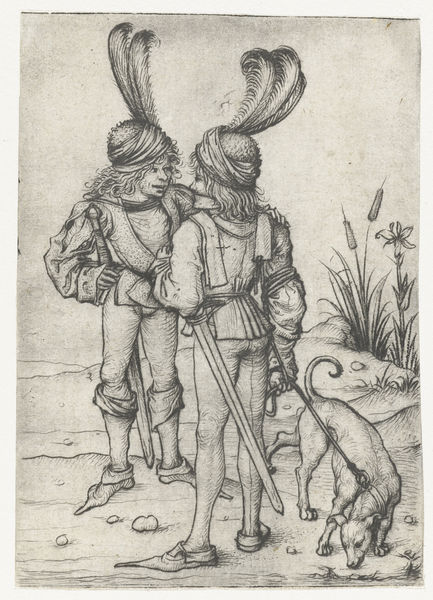
Titel: Twee pratende jagers
Künstler: Meester van het Amsterdamse Kabinet
Standort: Amsterdam
Institution: Rijksmuseum
Schlagwörter: discussion, chien, nature, troubadour, épée, dessin, culotte, vie, plumes, écharpe, laisse, soulier